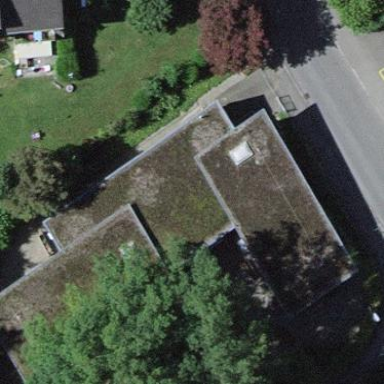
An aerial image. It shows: Kindergarten building.